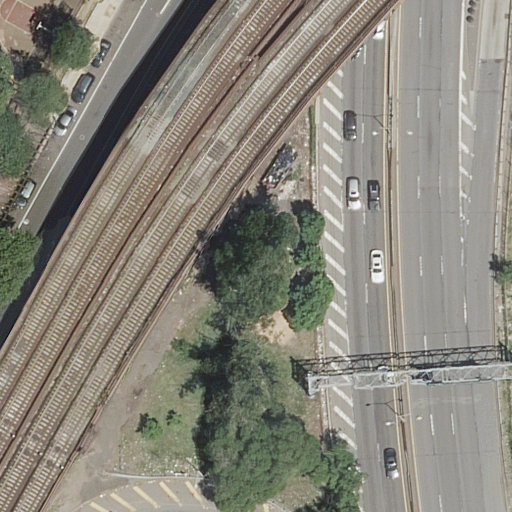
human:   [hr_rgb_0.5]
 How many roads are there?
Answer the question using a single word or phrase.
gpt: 6

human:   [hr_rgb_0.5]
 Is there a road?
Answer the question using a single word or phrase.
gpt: yes

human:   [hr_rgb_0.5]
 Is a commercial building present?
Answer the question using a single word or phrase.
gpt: no

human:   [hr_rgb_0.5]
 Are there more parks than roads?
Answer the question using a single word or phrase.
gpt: no

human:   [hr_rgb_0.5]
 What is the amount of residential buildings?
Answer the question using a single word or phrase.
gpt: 0

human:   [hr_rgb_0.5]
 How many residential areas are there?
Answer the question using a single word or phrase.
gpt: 1

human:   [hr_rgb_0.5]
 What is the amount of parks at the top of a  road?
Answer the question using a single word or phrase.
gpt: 0

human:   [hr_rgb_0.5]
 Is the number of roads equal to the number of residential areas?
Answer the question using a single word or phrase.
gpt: no

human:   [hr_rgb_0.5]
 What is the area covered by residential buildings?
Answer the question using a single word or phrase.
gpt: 0m2

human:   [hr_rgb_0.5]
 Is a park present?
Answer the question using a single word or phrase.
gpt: yes

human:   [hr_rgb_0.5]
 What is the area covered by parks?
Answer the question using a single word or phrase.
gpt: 295m2

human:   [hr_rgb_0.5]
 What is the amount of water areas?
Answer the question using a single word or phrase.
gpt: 0

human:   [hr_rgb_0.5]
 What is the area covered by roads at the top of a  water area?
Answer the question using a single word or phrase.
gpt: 0m2

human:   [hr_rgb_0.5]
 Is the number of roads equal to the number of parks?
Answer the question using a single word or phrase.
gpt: no

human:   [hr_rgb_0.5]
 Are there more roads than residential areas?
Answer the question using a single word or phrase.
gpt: yes

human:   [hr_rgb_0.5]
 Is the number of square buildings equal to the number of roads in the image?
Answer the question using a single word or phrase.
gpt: no

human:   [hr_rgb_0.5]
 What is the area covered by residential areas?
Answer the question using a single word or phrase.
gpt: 10638m2

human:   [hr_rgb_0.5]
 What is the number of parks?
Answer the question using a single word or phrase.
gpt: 1

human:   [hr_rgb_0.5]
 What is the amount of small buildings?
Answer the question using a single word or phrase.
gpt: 0

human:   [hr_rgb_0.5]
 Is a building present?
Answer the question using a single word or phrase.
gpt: no

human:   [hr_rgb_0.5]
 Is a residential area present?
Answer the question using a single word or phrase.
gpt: yes

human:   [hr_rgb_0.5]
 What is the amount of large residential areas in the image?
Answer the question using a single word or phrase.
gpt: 1

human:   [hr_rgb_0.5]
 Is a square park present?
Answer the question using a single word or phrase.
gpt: no

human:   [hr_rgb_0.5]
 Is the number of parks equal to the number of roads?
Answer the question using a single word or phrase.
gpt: no

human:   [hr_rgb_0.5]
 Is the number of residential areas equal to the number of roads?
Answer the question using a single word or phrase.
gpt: no

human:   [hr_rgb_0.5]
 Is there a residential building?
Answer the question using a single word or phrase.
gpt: no

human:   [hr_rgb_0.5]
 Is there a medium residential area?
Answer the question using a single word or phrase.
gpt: no

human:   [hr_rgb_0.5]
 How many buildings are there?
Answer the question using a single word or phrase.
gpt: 0

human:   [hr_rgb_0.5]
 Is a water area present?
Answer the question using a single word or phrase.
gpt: no

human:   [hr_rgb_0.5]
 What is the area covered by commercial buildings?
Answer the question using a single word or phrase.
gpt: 0m2

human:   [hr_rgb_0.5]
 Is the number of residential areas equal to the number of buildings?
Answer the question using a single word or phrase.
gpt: no

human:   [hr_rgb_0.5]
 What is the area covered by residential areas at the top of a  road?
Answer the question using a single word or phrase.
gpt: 10638m2

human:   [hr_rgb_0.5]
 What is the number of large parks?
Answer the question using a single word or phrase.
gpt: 0

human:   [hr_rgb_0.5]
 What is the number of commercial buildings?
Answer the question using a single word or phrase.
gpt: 0

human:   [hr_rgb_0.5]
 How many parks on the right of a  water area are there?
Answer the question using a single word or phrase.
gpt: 0

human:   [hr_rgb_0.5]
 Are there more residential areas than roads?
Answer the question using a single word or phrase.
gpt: no

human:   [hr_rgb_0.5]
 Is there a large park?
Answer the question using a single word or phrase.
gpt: no

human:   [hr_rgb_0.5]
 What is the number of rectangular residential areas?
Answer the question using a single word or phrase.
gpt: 1

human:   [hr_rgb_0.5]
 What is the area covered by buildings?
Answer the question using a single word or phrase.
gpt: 0m2

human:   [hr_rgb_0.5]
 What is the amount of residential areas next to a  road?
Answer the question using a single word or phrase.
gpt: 1

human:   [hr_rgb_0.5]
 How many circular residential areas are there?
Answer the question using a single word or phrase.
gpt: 0

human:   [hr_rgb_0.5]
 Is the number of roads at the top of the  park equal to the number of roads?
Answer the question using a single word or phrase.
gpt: no

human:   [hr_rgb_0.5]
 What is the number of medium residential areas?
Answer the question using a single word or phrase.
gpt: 0

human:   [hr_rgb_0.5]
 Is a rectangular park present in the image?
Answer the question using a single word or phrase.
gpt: yes

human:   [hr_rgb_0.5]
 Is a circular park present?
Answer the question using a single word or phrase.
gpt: no

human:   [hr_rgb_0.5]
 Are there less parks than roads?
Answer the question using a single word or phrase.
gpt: yes

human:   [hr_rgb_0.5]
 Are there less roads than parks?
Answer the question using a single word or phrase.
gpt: no

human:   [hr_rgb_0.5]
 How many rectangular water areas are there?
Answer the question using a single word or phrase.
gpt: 0

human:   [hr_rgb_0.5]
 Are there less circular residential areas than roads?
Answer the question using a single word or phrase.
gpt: yes

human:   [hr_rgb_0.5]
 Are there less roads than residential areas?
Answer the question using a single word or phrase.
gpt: no

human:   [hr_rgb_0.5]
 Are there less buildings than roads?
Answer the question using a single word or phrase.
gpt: yes

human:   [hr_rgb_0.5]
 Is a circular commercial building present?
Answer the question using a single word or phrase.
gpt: no

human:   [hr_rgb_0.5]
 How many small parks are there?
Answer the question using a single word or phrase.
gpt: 0

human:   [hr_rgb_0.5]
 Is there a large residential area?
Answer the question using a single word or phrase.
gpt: yes

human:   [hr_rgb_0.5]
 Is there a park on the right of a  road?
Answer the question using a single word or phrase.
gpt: yes

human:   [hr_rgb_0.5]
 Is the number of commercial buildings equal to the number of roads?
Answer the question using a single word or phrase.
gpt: no

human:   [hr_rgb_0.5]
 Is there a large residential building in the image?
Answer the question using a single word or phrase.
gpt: no

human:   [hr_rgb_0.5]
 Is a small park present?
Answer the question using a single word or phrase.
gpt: no

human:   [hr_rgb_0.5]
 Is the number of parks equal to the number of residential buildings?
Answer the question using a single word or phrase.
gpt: no

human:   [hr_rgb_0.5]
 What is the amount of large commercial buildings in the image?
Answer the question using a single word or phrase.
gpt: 0

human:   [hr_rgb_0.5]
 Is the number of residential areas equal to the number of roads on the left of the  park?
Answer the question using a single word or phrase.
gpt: no

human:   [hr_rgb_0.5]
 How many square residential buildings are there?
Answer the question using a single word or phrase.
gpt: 0

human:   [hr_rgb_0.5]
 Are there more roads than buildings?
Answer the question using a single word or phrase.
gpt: yes

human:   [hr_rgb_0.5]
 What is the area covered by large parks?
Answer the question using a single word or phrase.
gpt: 0m2